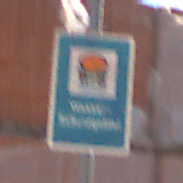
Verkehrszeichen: Wasserschutzgebiet
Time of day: MorningAfternoon
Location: Outdoor (Nature)
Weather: Clear
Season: Summer
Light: Natural